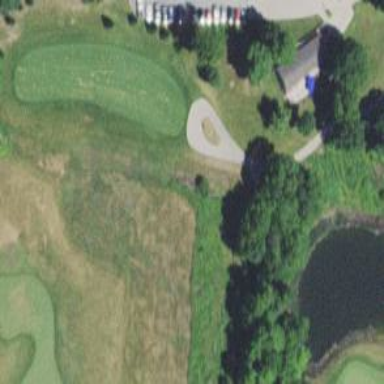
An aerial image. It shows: Path for both roads and golfers.